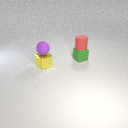
small purple rubber sphere to the left of small red rubber cylinder